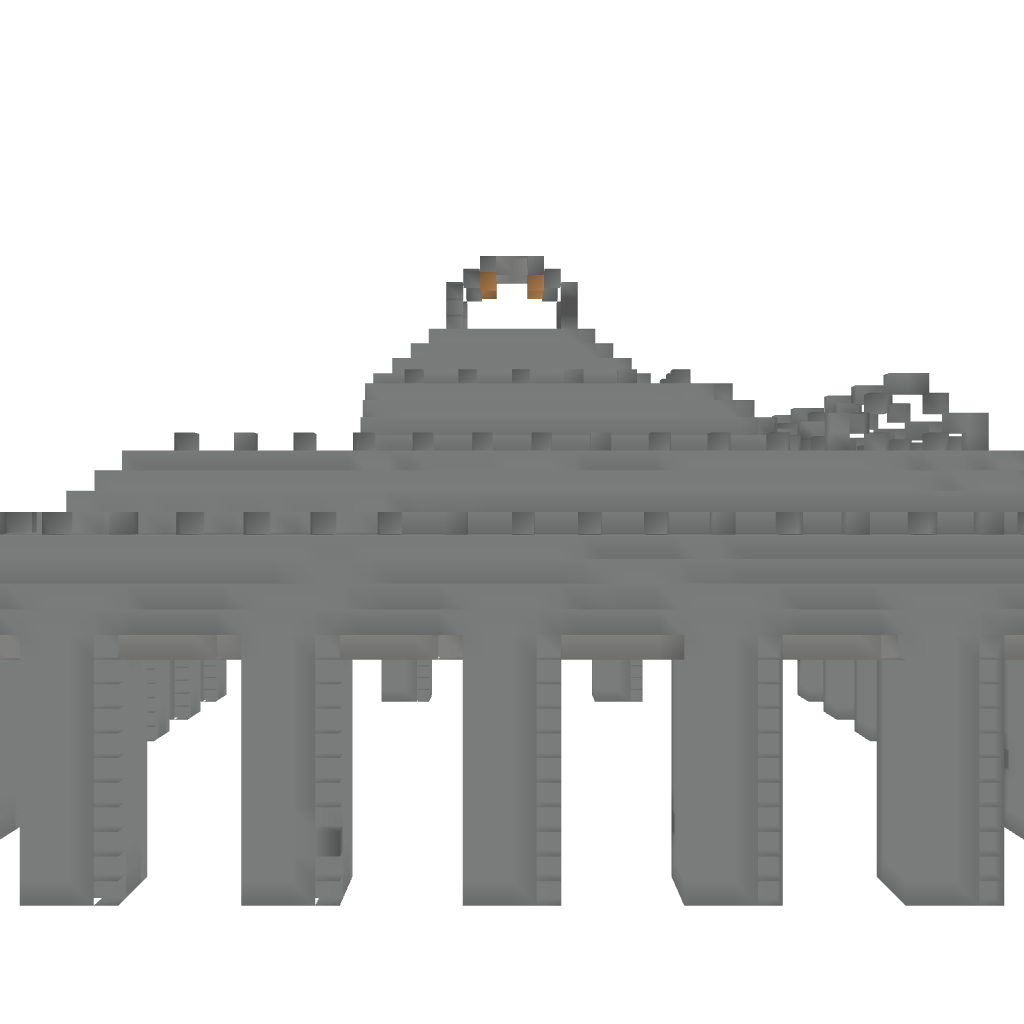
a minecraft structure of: Sea Temple: Stone